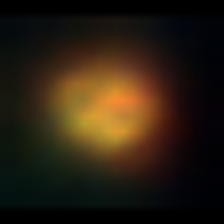
Taxon: NanoPlankton
Group: Other